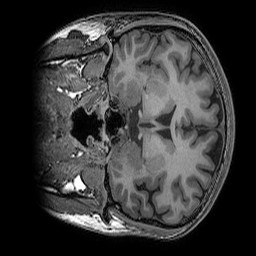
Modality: T1w
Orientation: coronal
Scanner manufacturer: ge
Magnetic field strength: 3 T
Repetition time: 0.008156 s
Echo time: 0.00318 s